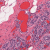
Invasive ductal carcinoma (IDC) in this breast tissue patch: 0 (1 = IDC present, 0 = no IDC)